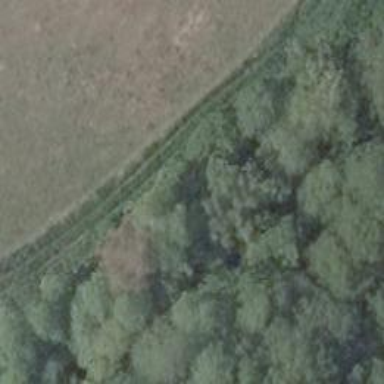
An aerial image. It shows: Row of trees in natural setting.